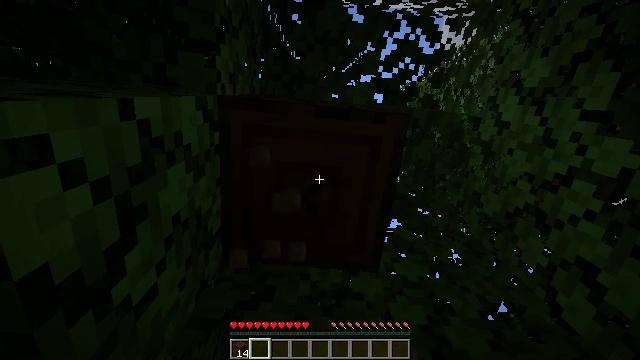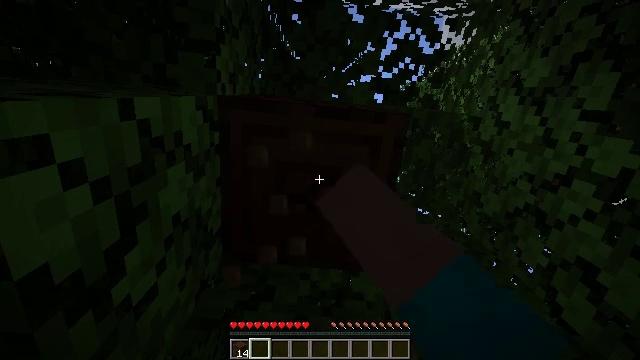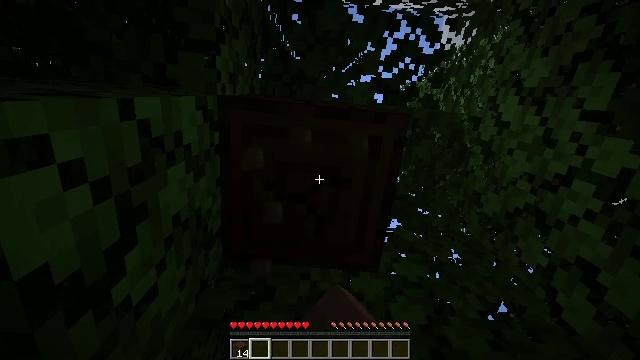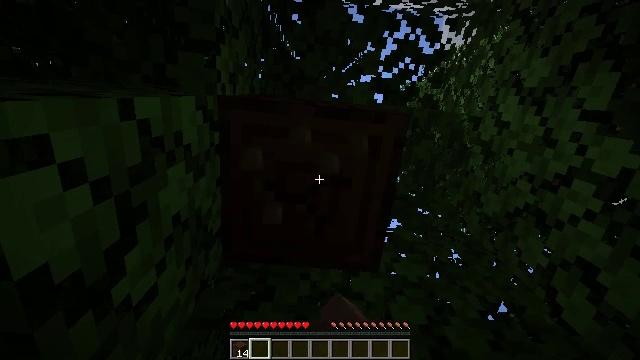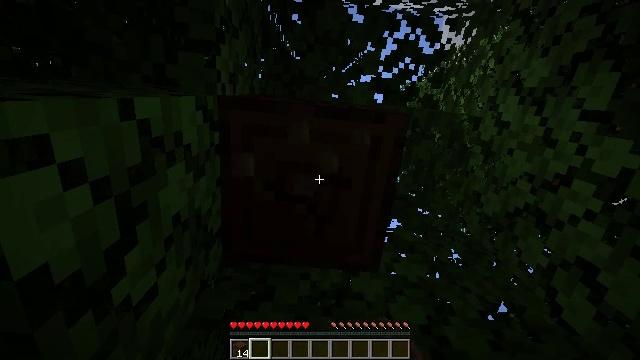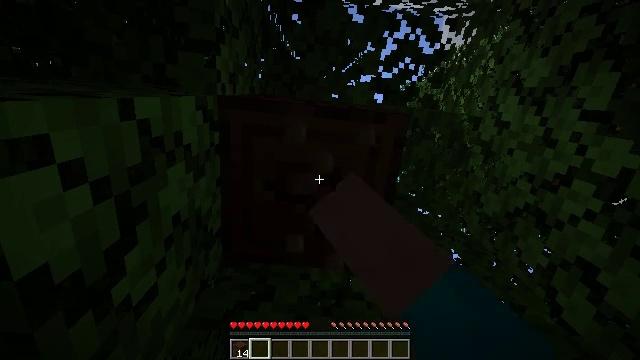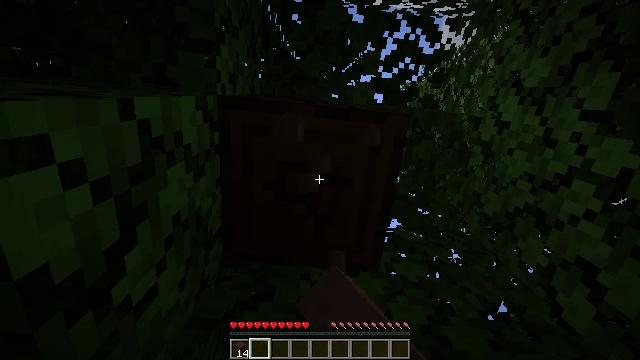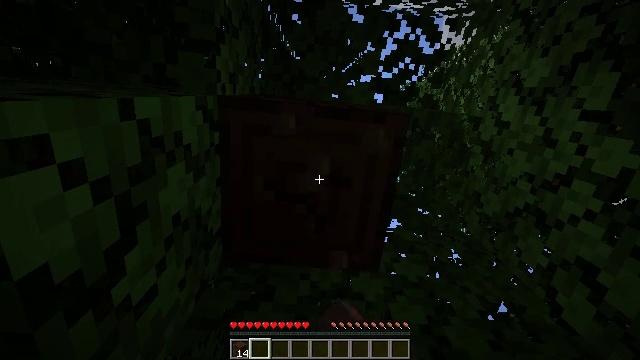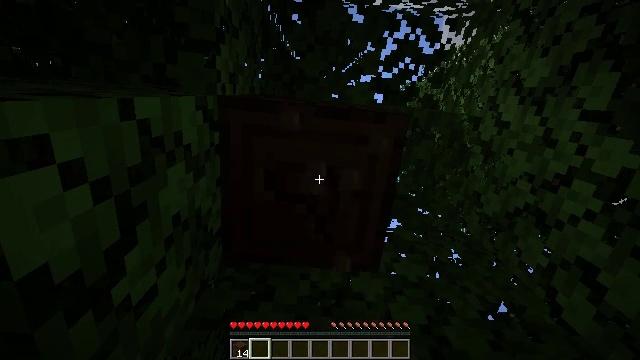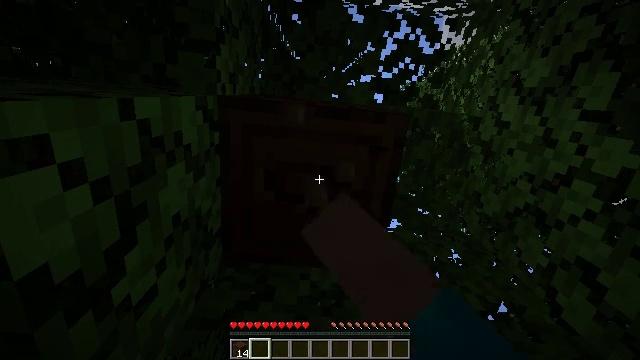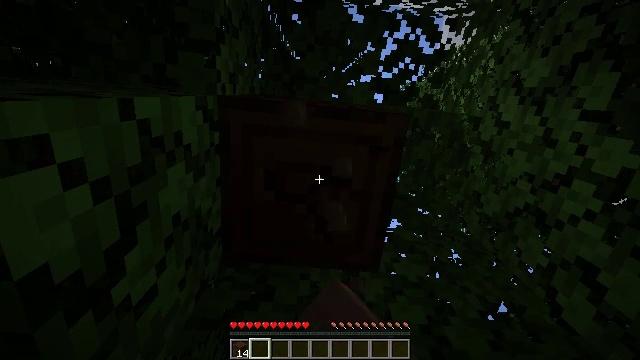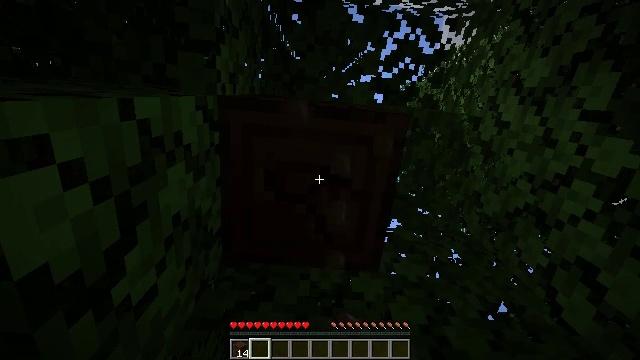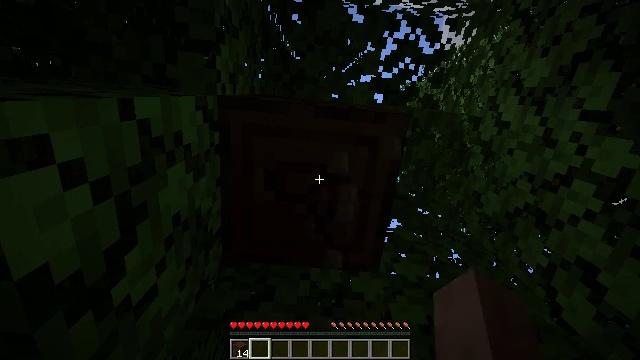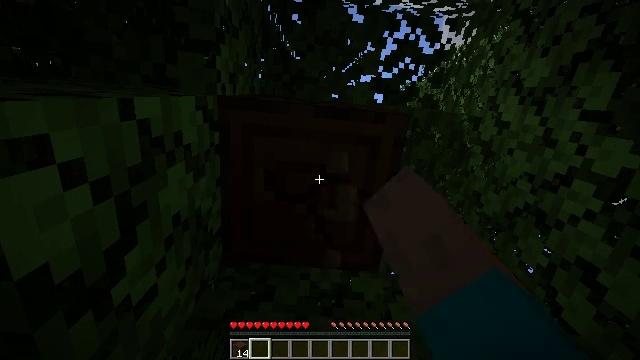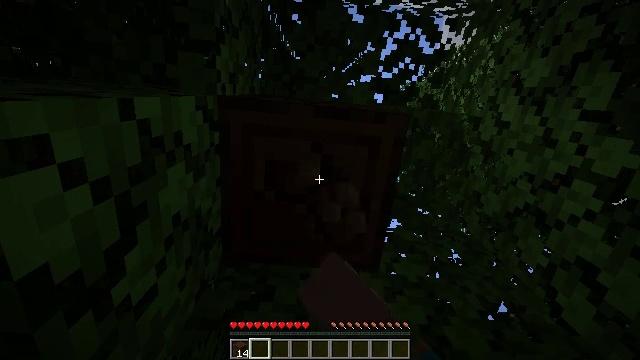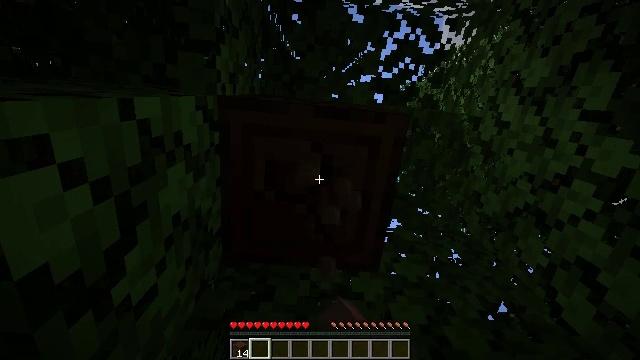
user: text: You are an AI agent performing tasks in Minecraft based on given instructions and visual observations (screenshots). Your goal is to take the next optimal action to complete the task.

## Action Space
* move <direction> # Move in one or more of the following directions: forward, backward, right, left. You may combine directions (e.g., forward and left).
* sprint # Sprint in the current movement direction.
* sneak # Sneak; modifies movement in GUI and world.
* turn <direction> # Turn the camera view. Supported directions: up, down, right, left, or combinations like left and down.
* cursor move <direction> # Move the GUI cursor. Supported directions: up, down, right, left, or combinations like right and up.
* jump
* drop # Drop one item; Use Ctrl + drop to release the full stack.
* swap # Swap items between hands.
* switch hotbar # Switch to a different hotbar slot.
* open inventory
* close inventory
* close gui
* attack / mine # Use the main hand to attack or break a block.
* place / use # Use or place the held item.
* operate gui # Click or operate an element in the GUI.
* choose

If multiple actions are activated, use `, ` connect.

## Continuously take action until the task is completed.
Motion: motion action
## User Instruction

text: Collect dark oak log for building.
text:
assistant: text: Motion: attack / mine
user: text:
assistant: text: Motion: attack / mine
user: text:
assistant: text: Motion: attack / mine
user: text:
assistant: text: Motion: attack / mine
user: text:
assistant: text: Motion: attack / mine
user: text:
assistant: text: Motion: attack / mine
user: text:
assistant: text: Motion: attack / mine
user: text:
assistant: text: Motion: attack / mine
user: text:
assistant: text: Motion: attack / mine
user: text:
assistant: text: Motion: attack / mine
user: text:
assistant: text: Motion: attack / mine
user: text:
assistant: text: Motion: attack / mine
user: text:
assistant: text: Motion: attack / mine
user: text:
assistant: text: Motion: attack / mine
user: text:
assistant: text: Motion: attack / mine
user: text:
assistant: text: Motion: attack / mine
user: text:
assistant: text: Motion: attack / mine
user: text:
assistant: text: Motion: attack / mine
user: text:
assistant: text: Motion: attack / mine
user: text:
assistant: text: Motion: attack / mine
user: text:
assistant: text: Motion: attack / mine
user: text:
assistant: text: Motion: attack / mine
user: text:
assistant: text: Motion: attack / mine
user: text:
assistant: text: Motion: attack / mine
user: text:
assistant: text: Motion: attack / mine
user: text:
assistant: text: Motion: attack / mine
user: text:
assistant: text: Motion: attack / mine
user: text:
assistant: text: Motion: attack / mine
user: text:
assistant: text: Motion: attack / mine
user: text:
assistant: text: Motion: attack / mine